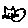
Label: cat